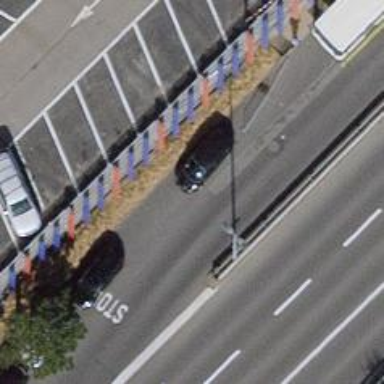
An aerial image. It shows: Car rental service.